Field crop: maize
Growth stage: 2
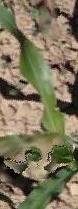
Species: maize